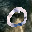
Label: 0